Question: So this is my main method:
'''
#include <iostream>
#include "TextFileToArray.h"
#include <vector>
using namespace std;
int main()
{
cout << "Hello world!" << endl;
TextFileToArray myobject("C:/bunz.txt");
vector<string> v[10];
myobject.vectorfiller(*v);
for(int i =0; i<10; i++){
cout << v;
}
}
'''
It calls upon an object known as 'myobject' and it calls upon a method/function. Here is the method/function:
'''
int TextFileToArray::vectorfiller(vector<string>& givenpointer) {
vector<string> *innervec = &givenpointer;
const char * constantcharversion = path.c_str();
ifstream filler(constantcharversion);
string bunz;
string lineoutliner = "Line ";
string equalssign = " = ";
int numbercounter = 1;
while (!filler.eof()) {
std::getline(filler, bunz, ';');
if (bunz.empty()) {
lineoutliner = "";
numbercounter = 0;
equalssign = "";
}
cout << lineoutliner << numbercounter << equalssign << bunz <<endl;
cout << "" << endl;
innervec->push_back(bunz);
numbercounter++;
}
filler.close();
return 0;
}
'''
So far it displays the text from the textfile, but for some reason it pushes memory addresses into the vector, so when 'main()' displays the vector, it shows memory locations:

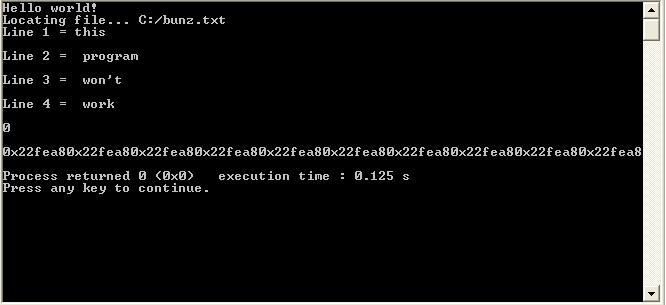
Answer: 'vector<string> v[10];' creates an array of 10 vectors, which is probably not what you want.
Create a single vector, pass that as parameter, and output its contents:
'''
vector<string> v;
myobject.vectorfiller(v);
for(int i =0; i < v.size(); i++){
cout << v[i];
}
'''